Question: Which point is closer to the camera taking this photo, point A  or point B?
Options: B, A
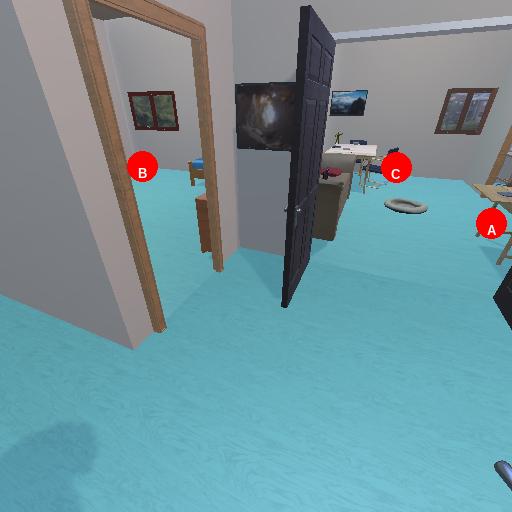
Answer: B